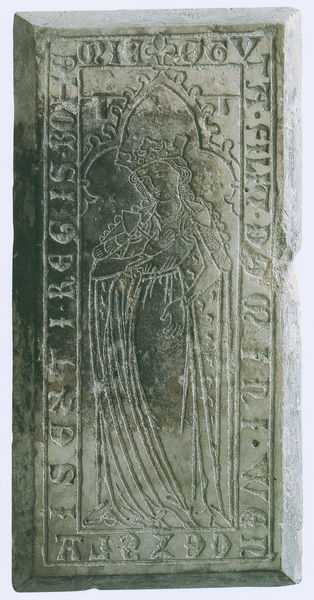
Titel: Grabmal der Premyslidin Guta II. (gest. 1297), Gemahlin König Wenzels II. von Böhmen (1271-1305, reg. seit 1283).
Institution: Prag, Národní muzeum, Lapidarium
Schlagwörter: hand, umhang, frau, grau, kleid, schwarz, weiss, gürtel, arme, falten, gesicht, rahmen, stein, hände, kirche, gewand, haare, mantel, krone, relief, schrift, rand, könig, inschrift, metall, platte, foto, bögen, buch, rechteck, druck, loch, text, buchstabe, buchstaben, stempel, gravur, schnitzerei, stück, negativ, sarg, grab, toga, mittelalter, rechteckig, königin, heilige, siegel, gothik, maria, madonna, felsblock, harve, latein, umschrift, epitaph, überrest, grabplatte, gewandt, steinplatte, releif, böhmen, gemeiselt, steinrelief, steinmetzt, druckvorlage